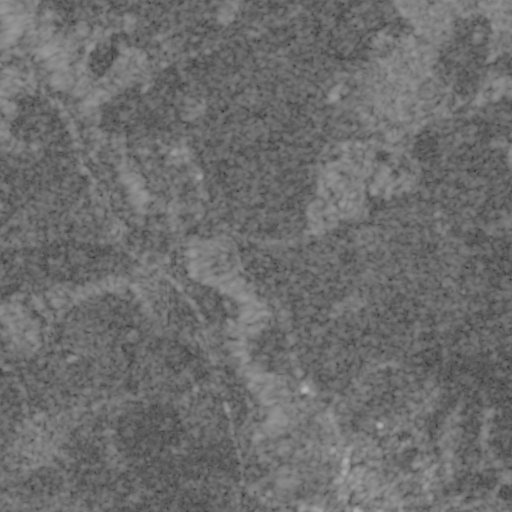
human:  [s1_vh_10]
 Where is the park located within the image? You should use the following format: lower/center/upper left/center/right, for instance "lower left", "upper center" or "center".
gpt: The park is located in the lower right of the image.
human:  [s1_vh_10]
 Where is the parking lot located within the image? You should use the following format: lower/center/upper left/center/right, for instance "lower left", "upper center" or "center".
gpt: The parking lot is located in the lower right of the image.
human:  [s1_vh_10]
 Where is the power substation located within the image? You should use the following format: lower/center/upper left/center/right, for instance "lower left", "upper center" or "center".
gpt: The power substation is located in the lower right of the image.
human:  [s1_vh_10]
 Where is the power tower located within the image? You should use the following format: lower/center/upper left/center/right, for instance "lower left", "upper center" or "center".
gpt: The power tower is located in the lower left of the image.
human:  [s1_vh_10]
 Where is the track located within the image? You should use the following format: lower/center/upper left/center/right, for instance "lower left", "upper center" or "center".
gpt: The track is located in the lower right of the image.
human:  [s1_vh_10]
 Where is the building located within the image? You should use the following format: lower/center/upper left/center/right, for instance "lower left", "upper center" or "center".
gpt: There is no building in the image.

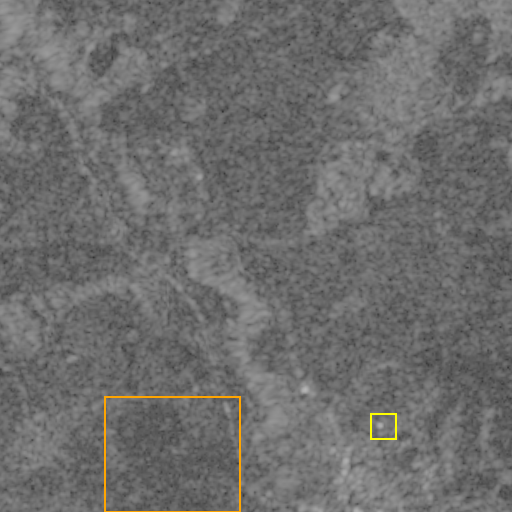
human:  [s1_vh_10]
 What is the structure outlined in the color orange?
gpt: The structure outlined in orange is a crop field.
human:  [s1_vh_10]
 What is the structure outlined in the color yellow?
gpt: The structure outlined in yellow is a park.
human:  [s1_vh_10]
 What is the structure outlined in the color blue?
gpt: There is no blue outline.